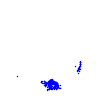
Particle: electron